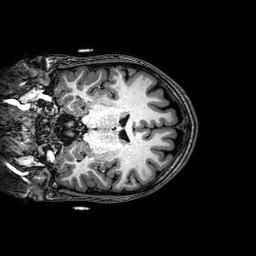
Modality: T1w
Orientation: coronal
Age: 22
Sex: female
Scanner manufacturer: philips
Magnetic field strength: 3 T
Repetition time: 0.00817 s
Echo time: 0.00372 s